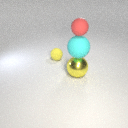
large yellow metal sphere below small red rubber sphere